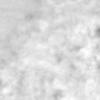
Label: no_change